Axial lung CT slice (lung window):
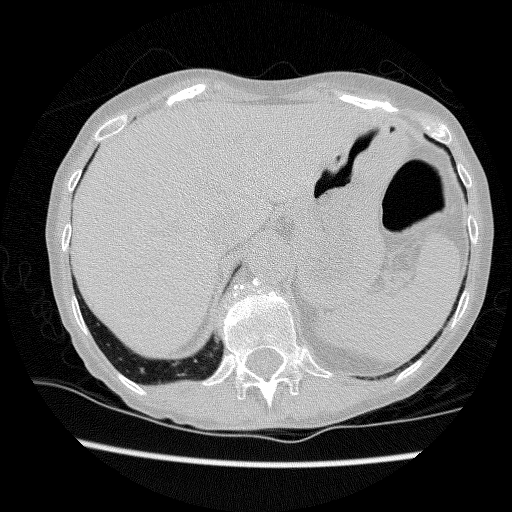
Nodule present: no